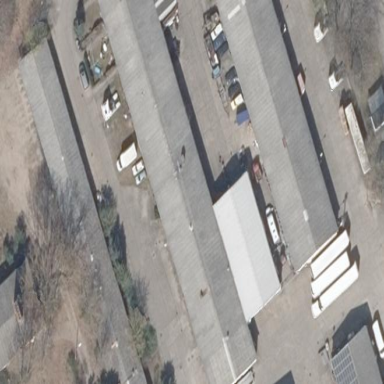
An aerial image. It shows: Industrial building with gabled roof.